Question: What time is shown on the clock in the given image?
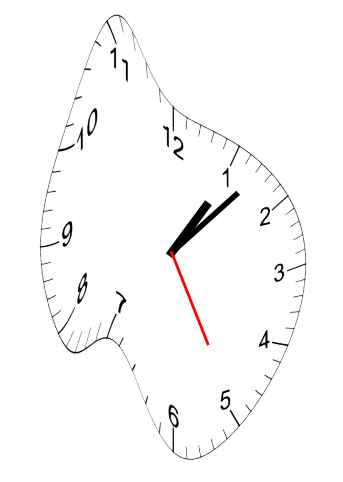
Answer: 01:07:25